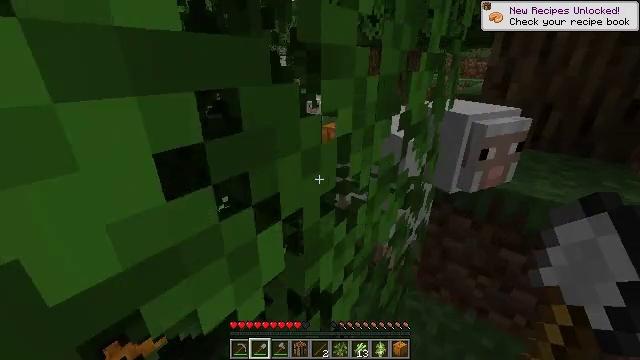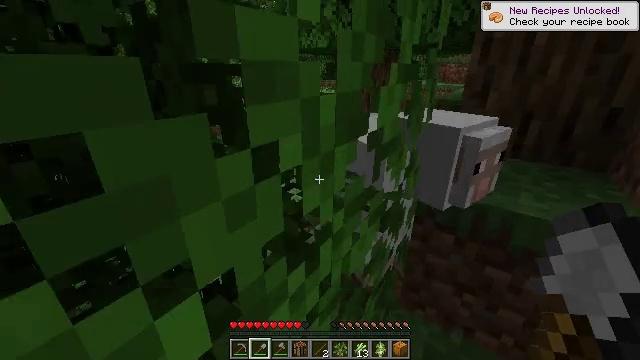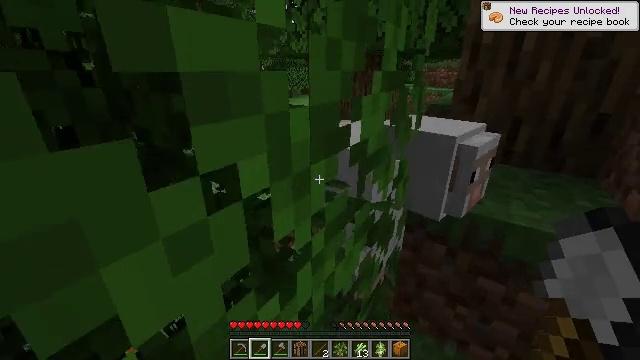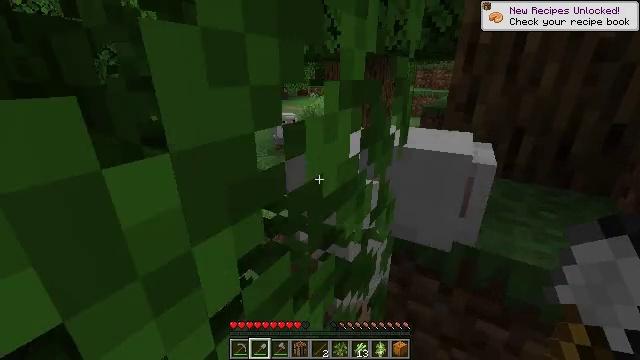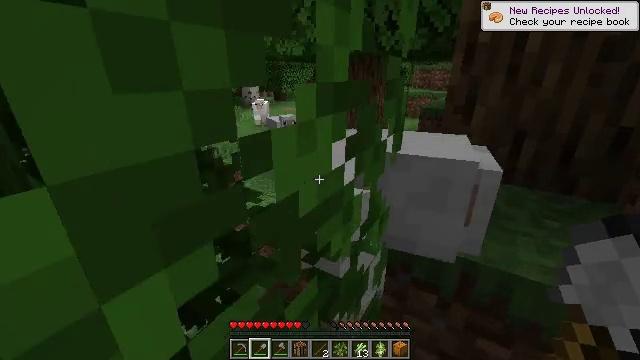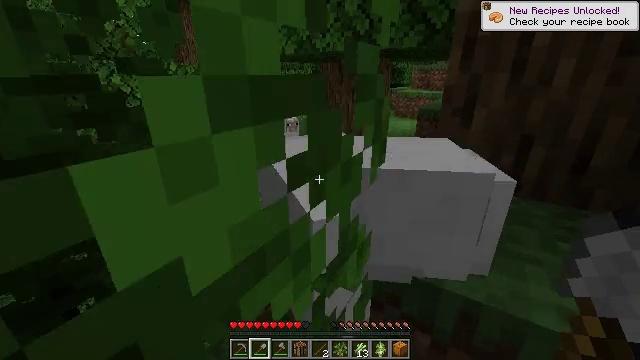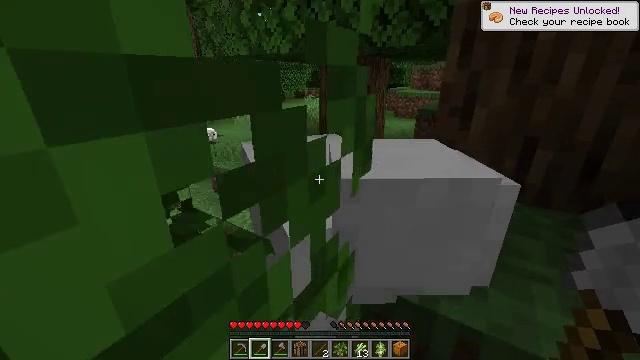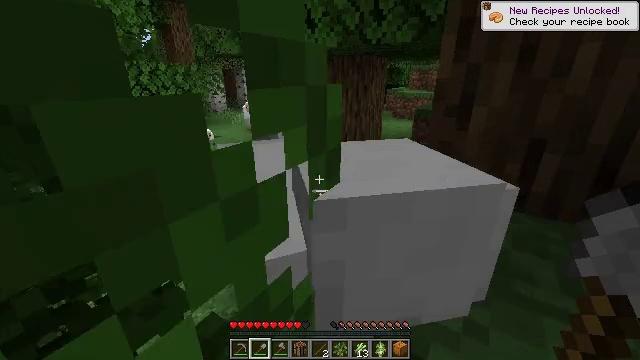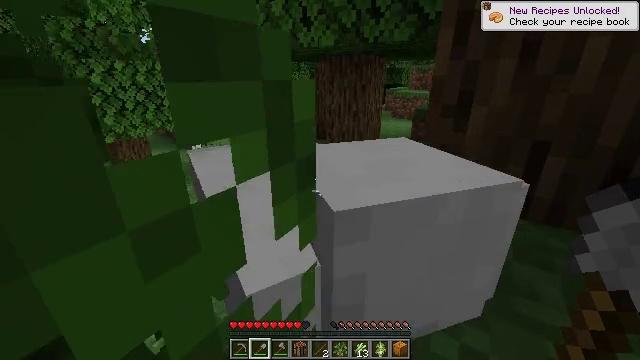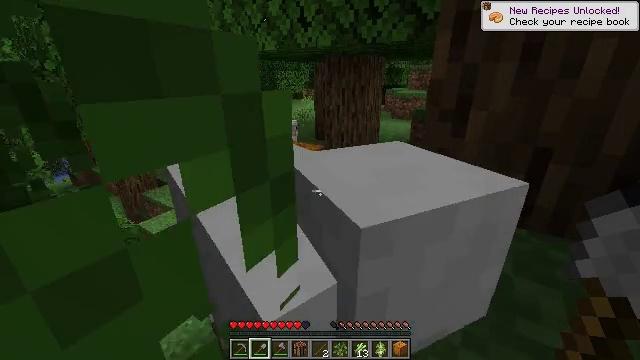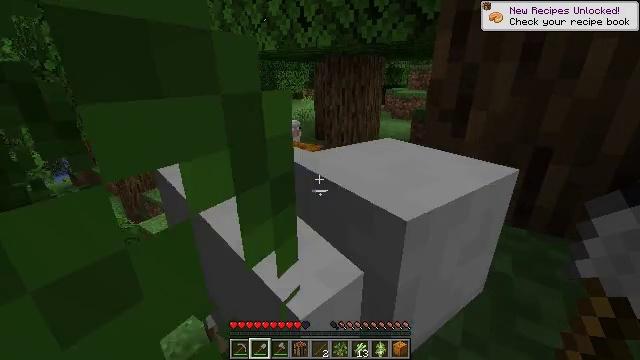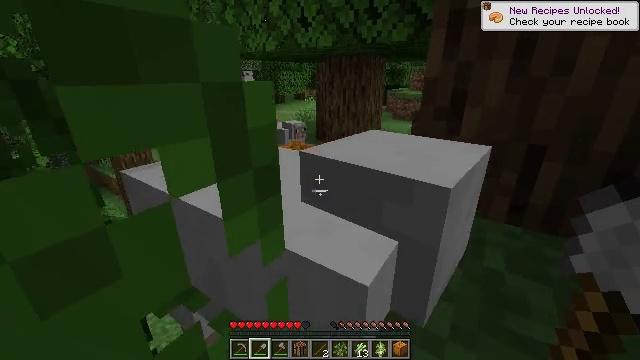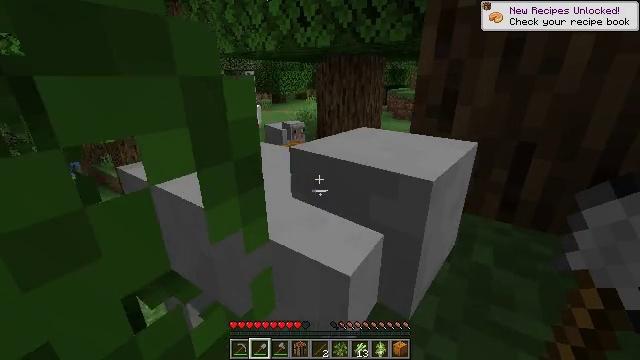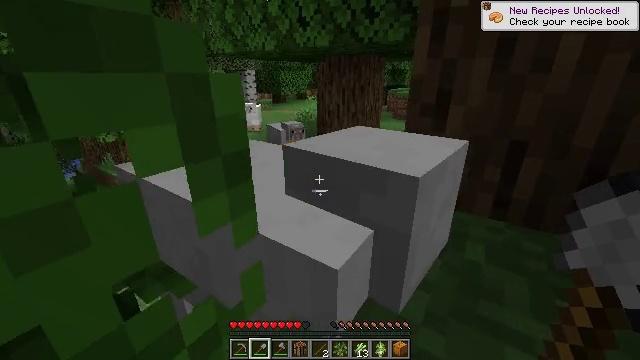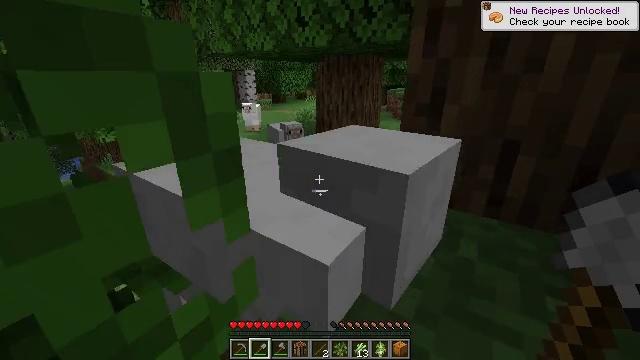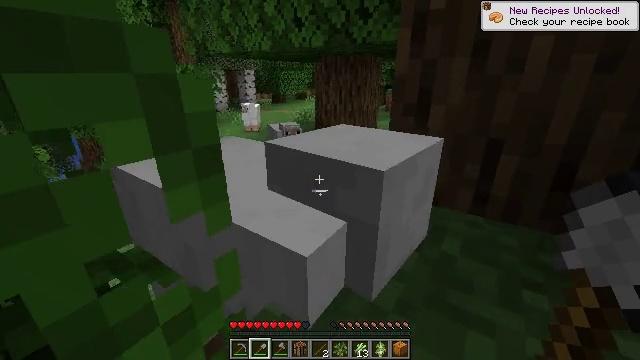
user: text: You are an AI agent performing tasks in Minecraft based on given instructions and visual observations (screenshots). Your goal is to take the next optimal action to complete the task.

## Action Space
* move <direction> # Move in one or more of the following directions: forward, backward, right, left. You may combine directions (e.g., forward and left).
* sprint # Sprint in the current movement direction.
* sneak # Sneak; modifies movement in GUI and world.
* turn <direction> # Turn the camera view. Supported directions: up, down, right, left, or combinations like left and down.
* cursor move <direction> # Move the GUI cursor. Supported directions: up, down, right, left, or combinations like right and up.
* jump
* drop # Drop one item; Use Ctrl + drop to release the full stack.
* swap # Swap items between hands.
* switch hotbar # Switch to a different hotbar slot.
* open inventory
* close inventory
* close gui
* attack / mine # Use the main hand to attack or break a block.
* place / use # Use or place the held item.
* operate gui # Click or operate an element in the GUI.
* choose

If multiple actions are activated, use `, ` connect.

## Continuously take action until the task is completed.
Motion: motion action
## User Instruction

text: Mine the pumpkin from the ground.
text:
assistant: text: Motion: move forward, turn right and up
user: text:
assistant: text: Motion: move forward, turn right
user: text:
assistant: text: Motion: move forward
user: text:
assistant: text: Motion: move forward
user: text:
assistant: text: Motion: move forward
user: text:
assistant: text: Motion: move forward
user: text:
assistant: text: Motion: move forward
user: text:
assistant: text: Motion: move forward
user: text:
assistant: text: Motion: move forward
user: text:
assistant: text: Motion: move forward
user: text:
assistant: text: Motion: move forward and move right
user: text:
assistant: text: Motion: move forward and move right
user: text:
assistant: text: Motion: move forward and move right
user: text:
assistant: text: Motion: move forward and move right
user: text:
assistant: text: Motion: move forward and move right
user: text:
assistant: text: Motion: move forward and move right
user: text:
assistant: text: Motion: move forward
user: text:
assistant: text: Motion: move forward, jump
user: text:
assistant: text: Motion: move forward, jump
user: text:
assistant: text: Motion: move forward, jump
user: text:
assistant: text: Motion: move forward, jump
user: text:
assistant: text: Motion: move forward, jump
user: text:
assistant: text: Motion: move forward, turn left, jump
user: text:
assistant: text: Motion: move forward, turn left, jump
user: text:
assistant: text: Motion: move forward, turn left
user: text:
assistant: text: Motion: move forward, turn left and down
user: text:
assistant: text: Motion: move forward
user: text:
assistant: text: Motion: move forward
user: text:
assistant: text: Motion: move forward
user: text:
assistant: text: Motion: move forward